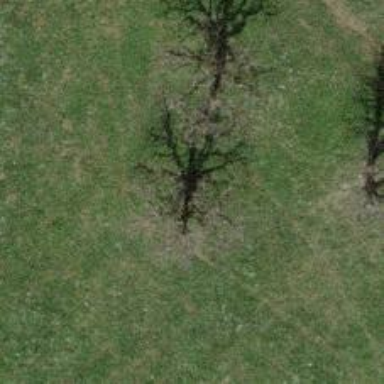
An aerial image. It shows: Agricultural area filled with broadleaved trees.